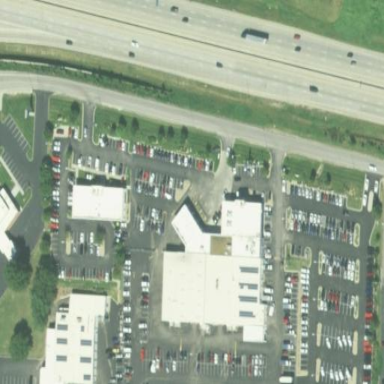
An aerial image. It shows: Commercial area.